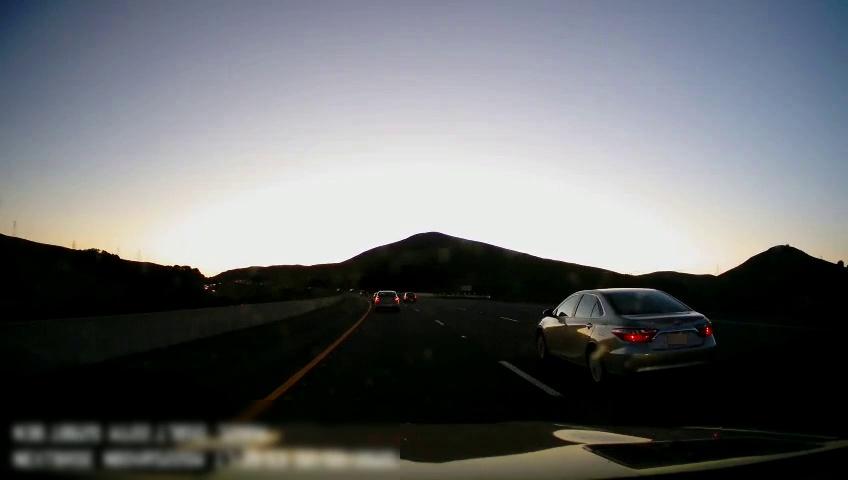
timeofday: Day
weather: Sunny
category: Drivable Space
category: Vehicles | Car
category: Vehicles | Car
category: Vehicles | Car
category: Vehicles | Car
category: Lanes | Alternate Lane
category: Lanes | Current Lane
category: Lanes | Current Lane
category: Lanes | Alternate Lane
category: Lanes | Alternate Lane